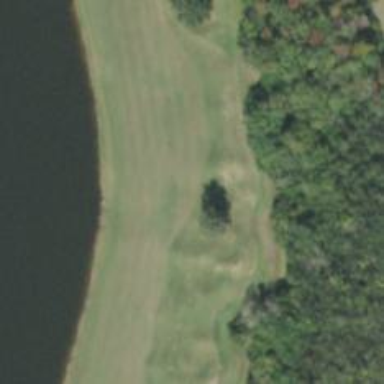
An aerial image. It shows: View of golf hole.